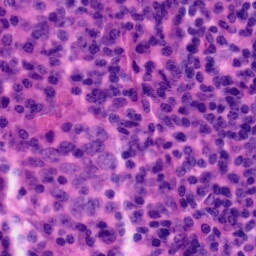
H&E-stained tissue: Tonsil